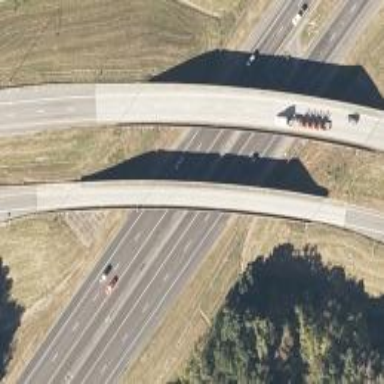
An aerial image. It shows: Viaduct bridge over motorway link.